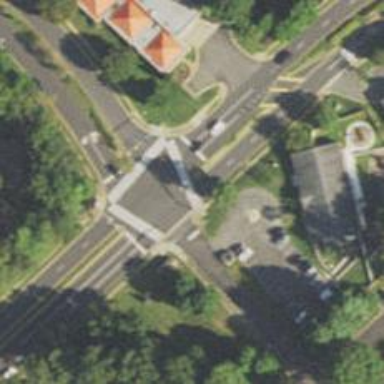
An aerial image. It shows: Marked crossing on the road.